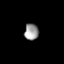
Tissue: lung
Cell type: Others
Senescence score: 0.2266
Nuclear area (px): 229
Mean DAPI intensity: 151.803